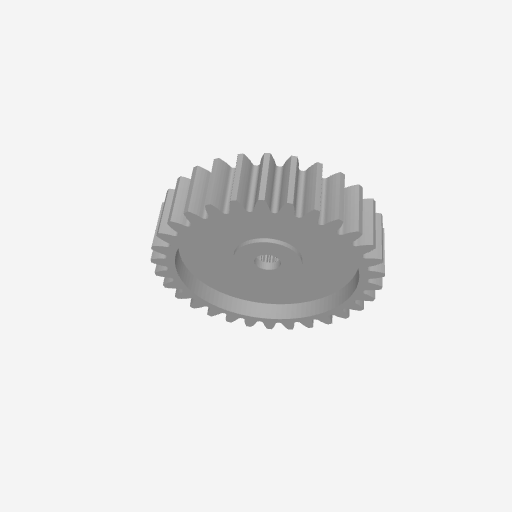
Part: ServoGear30T